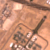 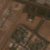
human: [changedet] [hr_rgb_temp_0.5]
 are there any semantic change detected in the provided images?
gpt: A park has been built below the horizontal street.